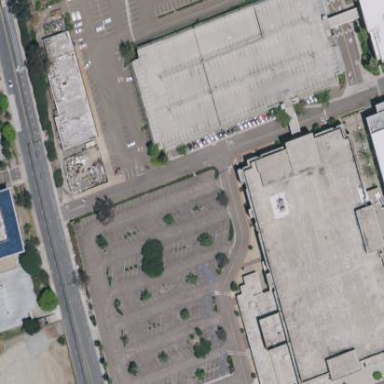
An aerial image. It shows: Commercial building with parking area.